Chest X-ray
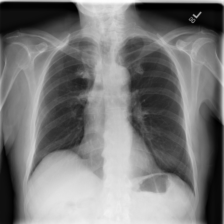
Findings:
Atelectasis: negative
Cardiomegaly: negative
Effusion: negative
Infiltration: negative
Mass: negative
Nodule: negative
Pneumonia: negative
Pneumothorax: negative
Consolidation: negative
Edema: negative
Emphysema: negative
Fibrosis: negative
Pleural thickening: negative
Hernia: negative